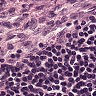
Metastatic tissue present: no